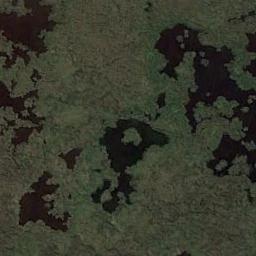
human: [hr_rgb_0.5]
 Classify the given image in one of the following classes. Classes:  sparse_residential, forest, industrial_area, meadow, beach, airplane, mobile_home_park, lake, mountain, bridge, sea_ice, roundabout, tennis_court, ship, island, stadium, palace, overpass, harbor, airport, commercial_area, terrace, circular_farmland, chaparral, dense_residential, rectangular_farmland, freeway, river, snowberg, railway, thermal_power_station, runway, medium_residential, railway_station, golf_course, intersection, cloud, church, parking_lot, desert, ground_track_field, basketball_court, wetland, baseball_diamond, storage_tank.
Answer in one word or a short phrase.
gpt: wetland